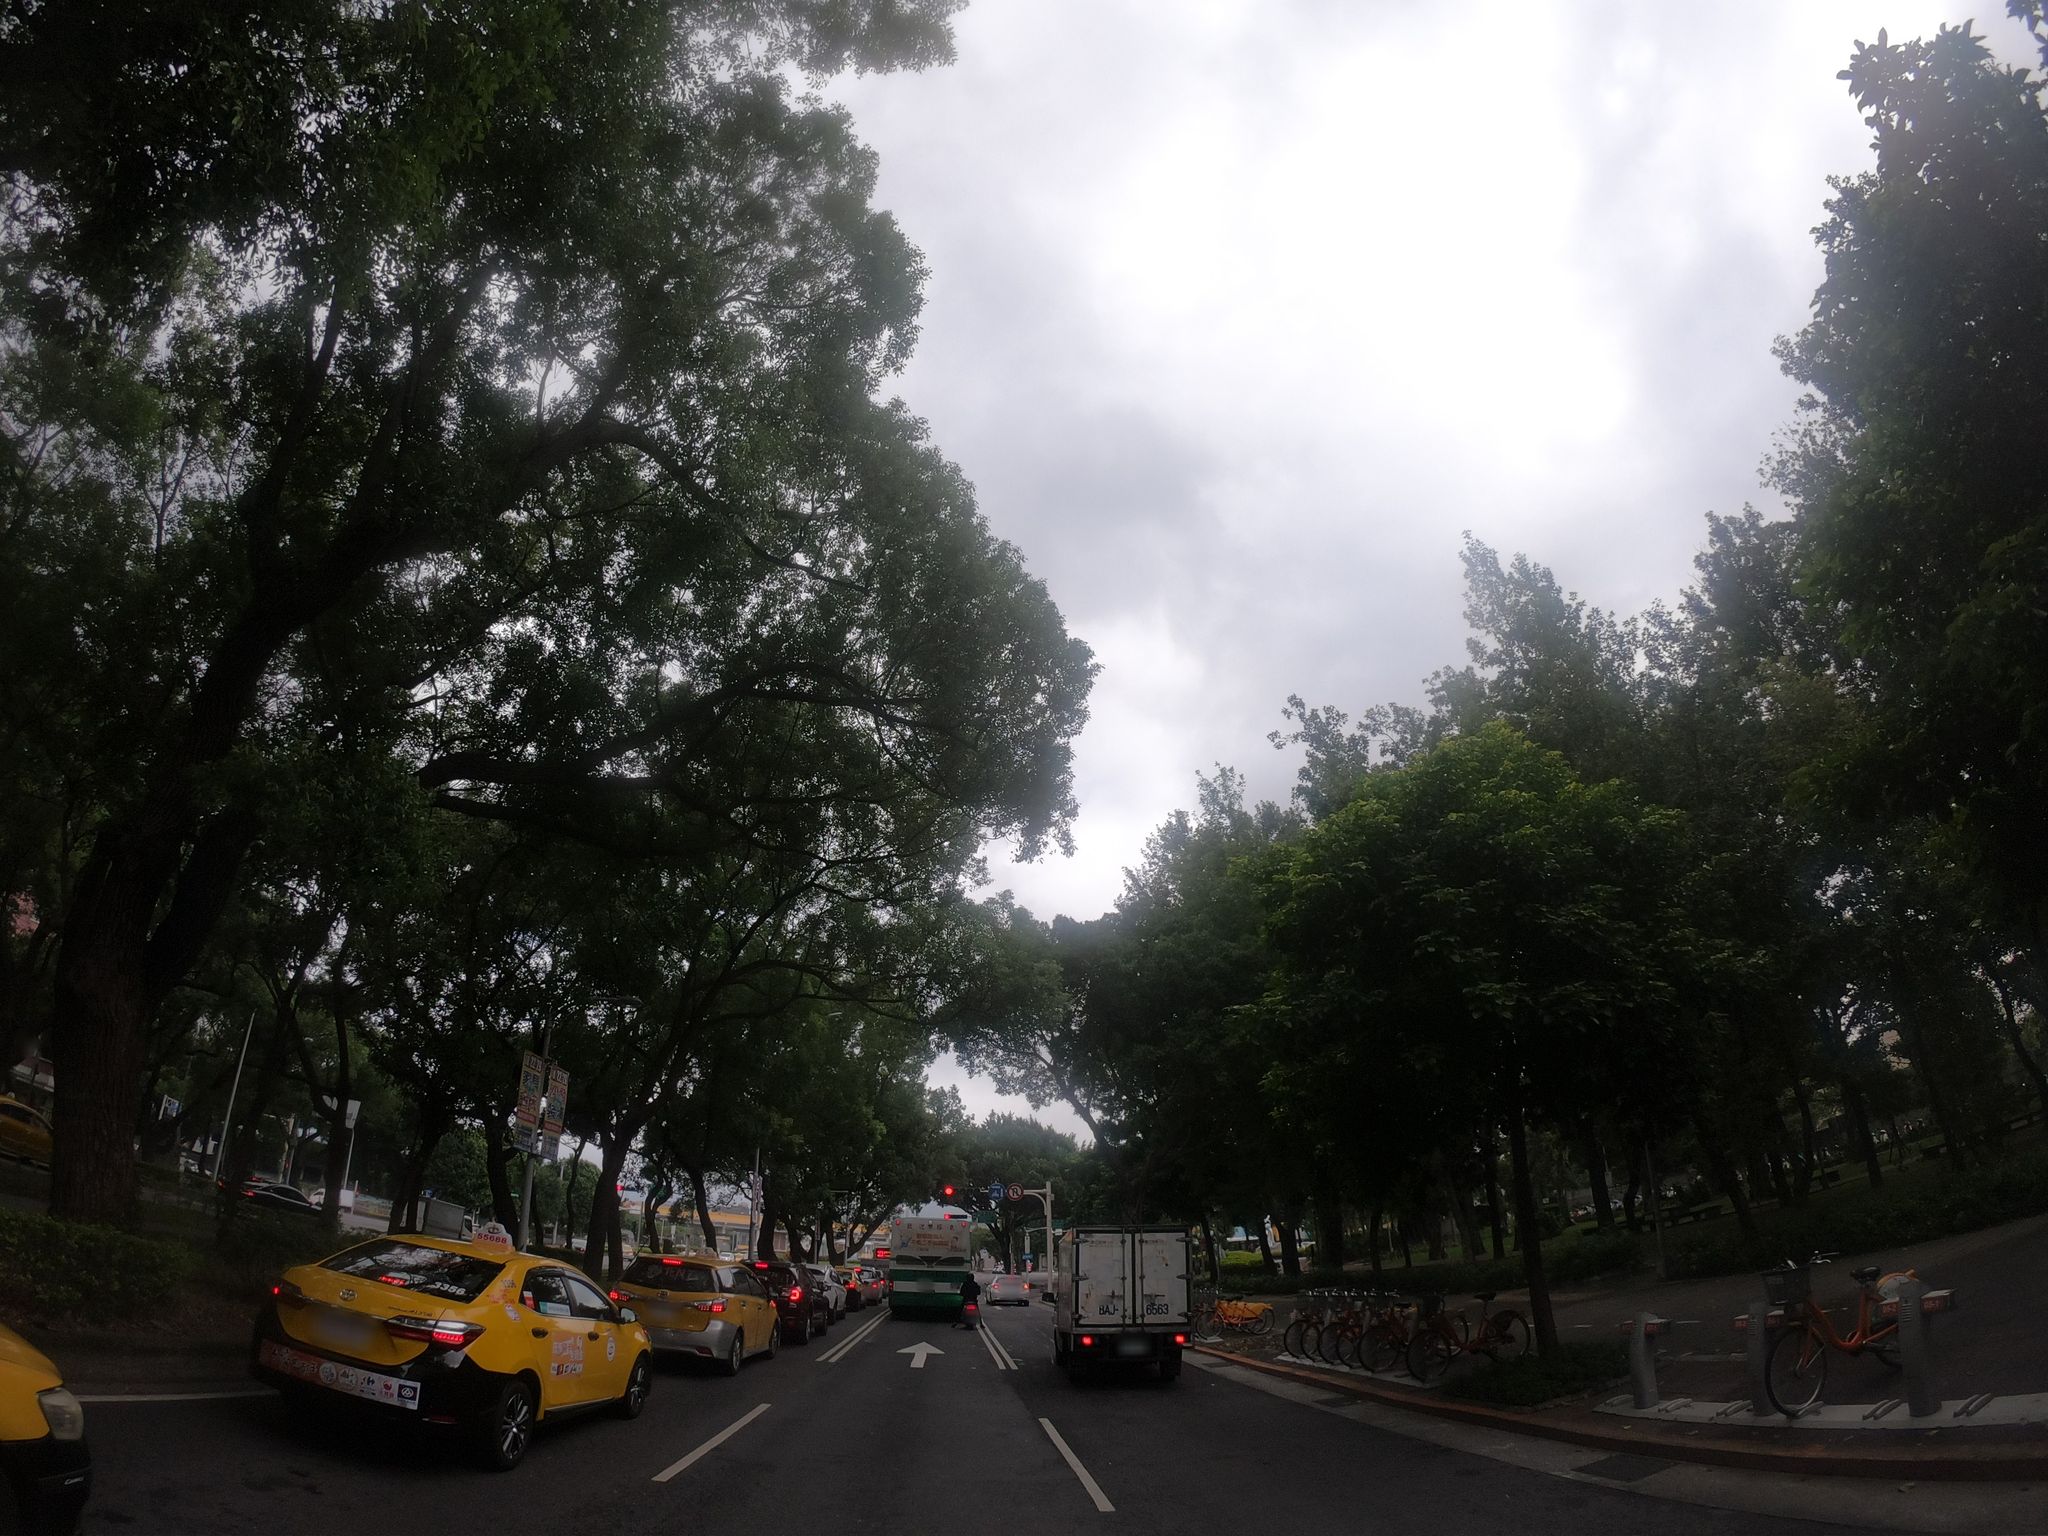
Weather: cloudy
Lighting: day
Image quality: good
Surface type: driving surface
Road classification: footway
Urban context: urban centre
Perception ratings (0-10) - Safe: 4.63, Lively: 6.13, Beautiful: 9.06, Boring: 1.67, Depressing: 2.94, Wealthy: 5.18